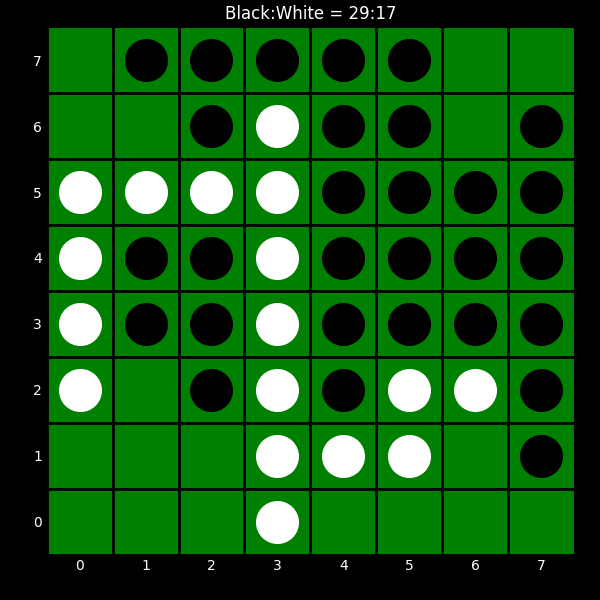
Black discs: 29
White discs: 17